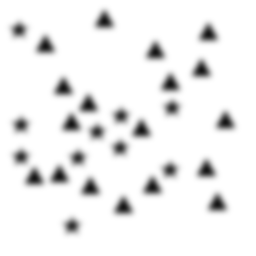
Squares: 0
Triangles: 18
Stars: 10
Total shapes: 28